Field crop: tomato
Growth stage: 1
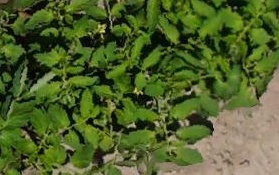
Species: tomato